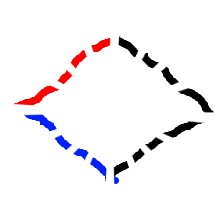
Shape: rhombus